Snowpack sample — Loveland Pass, Silver Plume, Colorado, USA (2/11/26, 12:00 PM MST)
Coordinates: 39.663, -105.886
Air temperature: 35 °F
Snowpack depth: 82 cm
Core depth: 40 cm
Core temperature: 23 °F
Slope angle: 13°, slope face: 12°
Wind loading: high
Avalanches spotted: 1
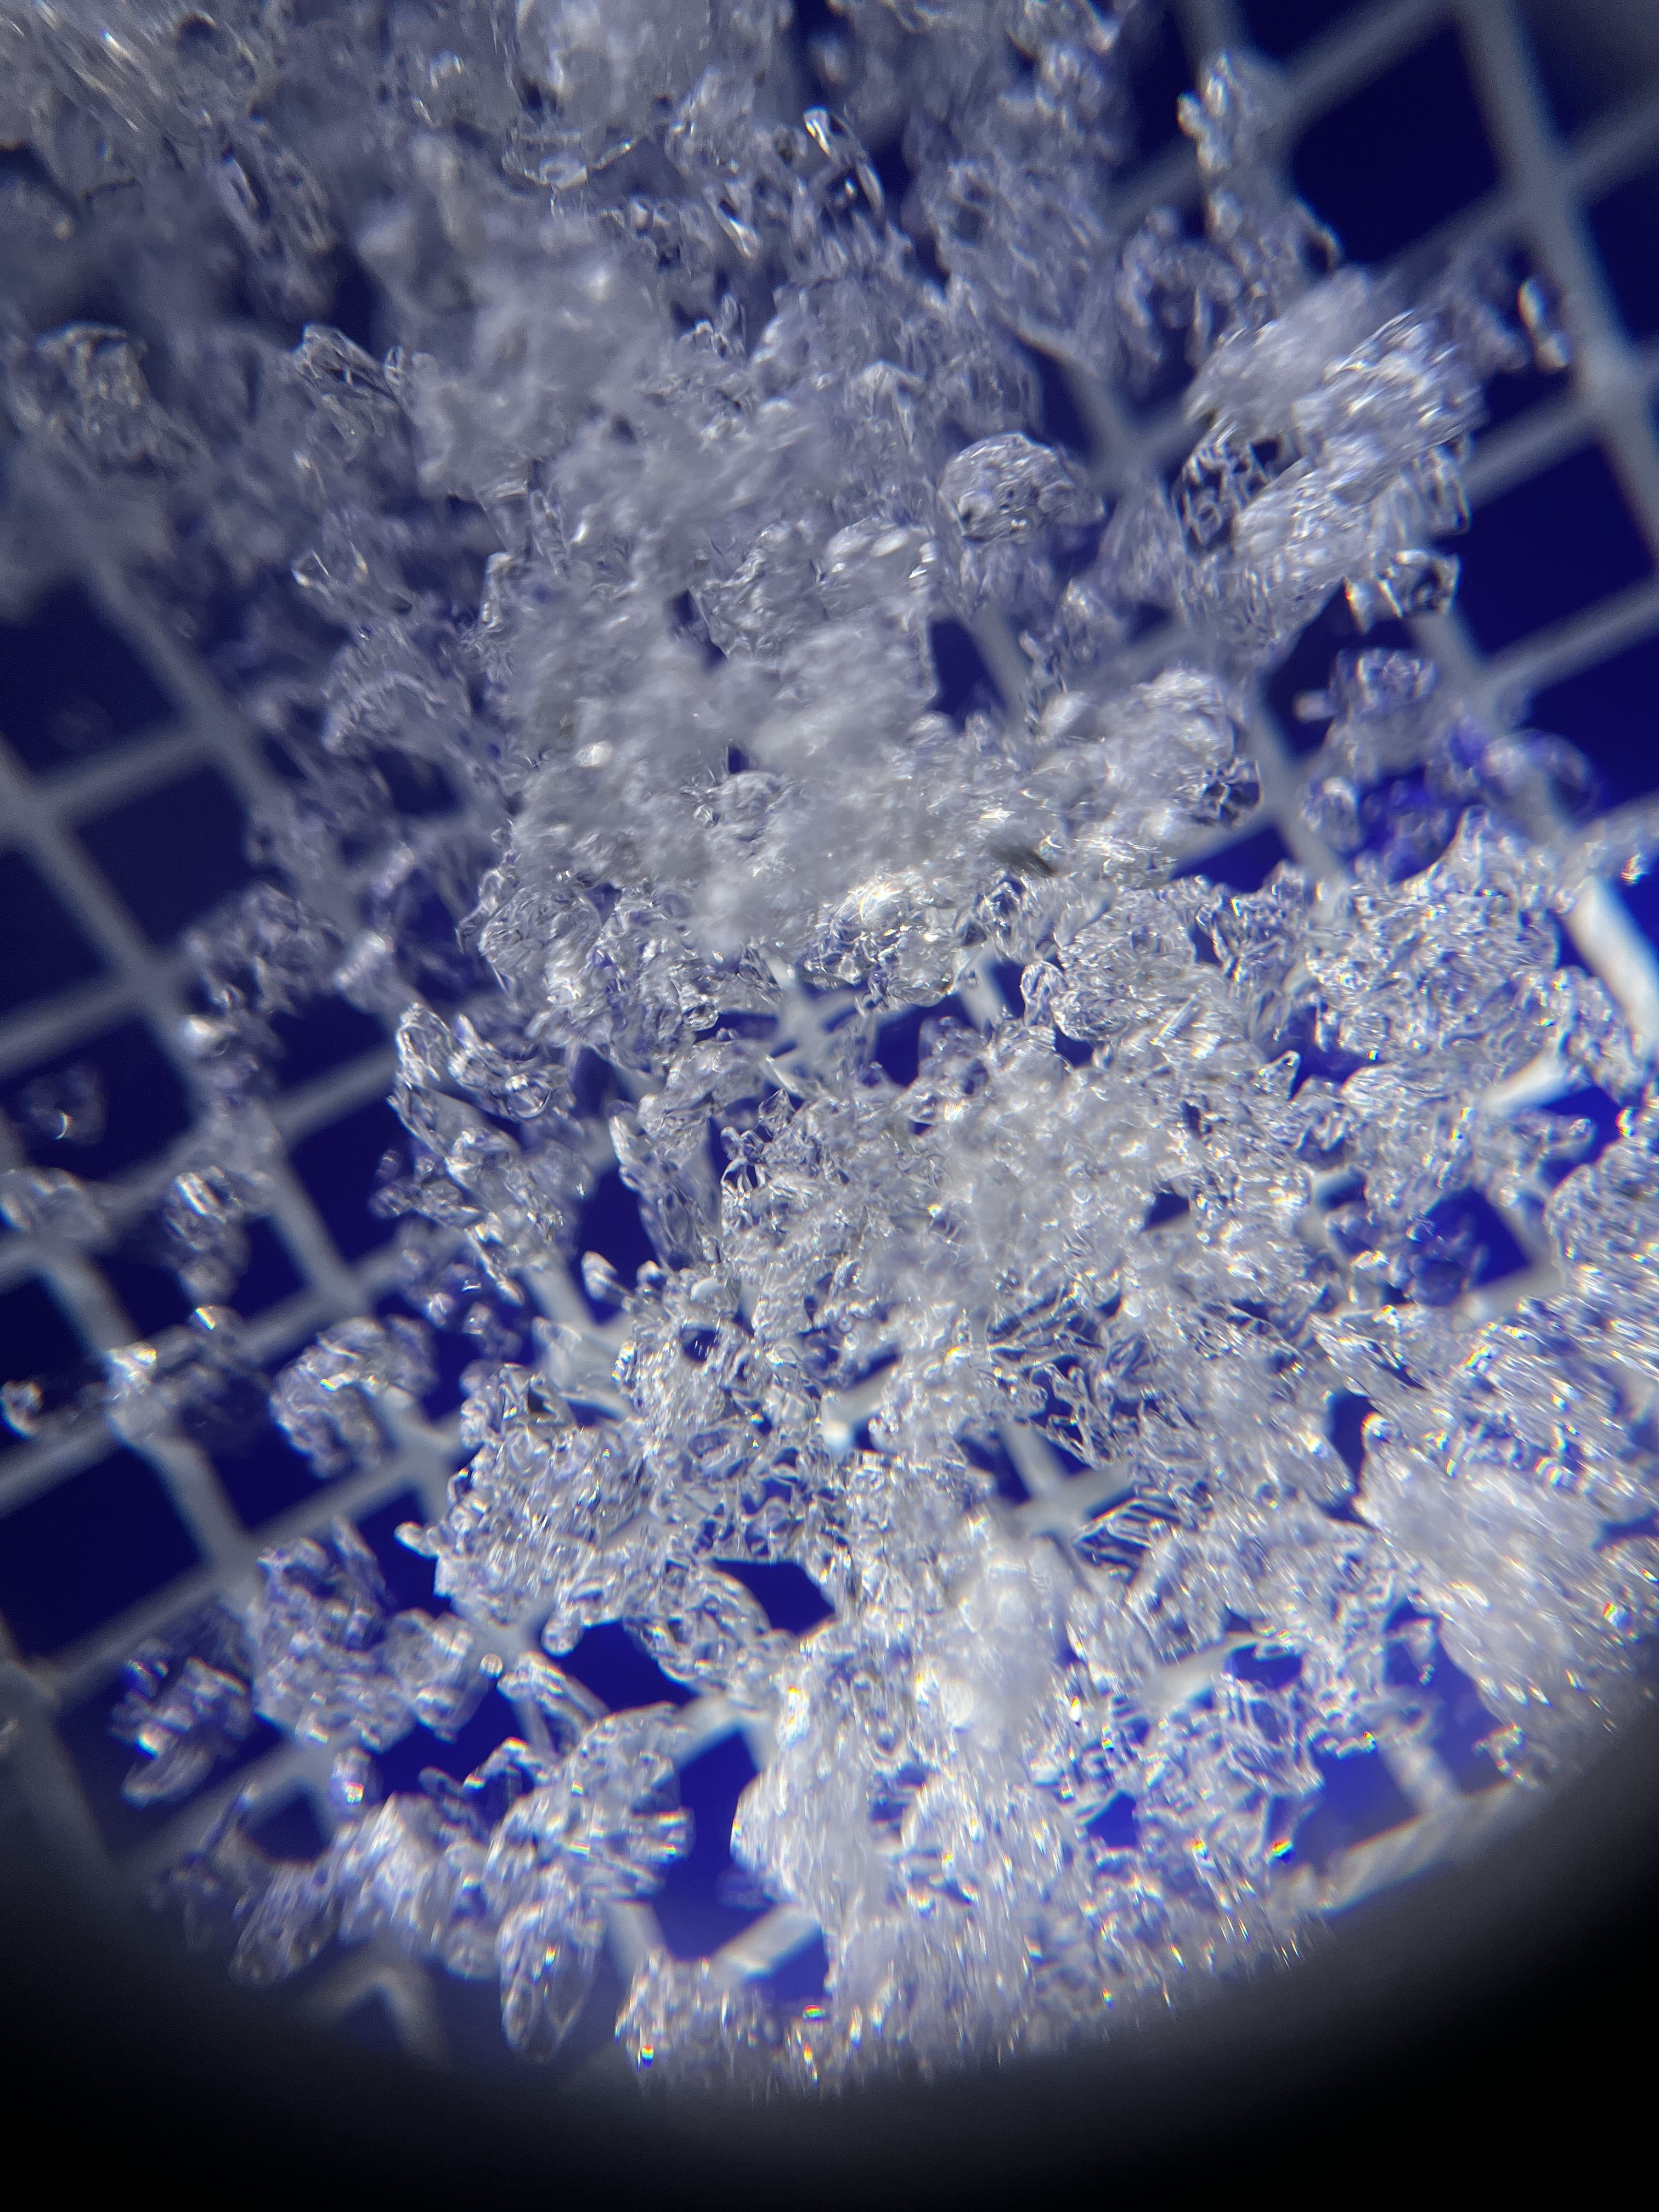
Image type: magnified_profile
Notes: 1 small avalanche spotted on the north side of the bowl, lots of wind loading